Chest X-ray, PA view. Patient: 49 years old, sex M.
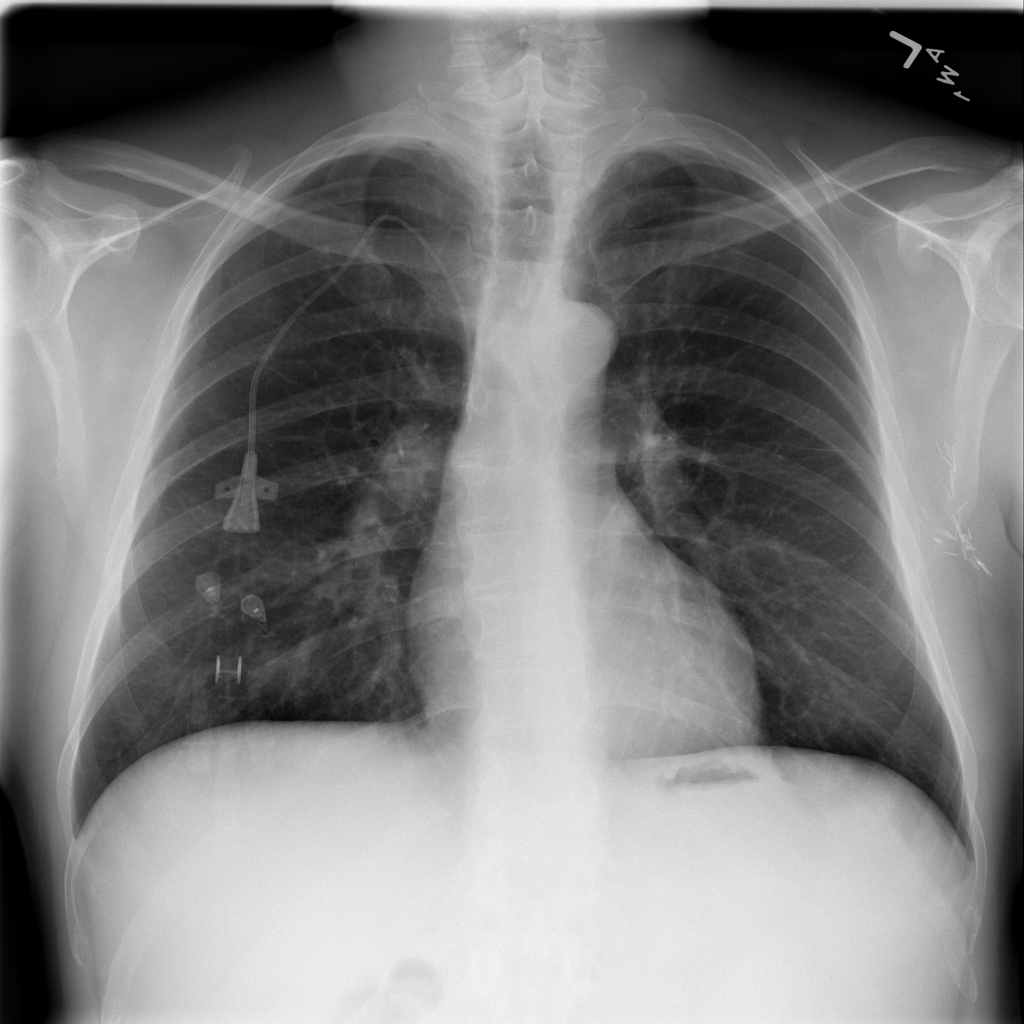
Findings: No Finding